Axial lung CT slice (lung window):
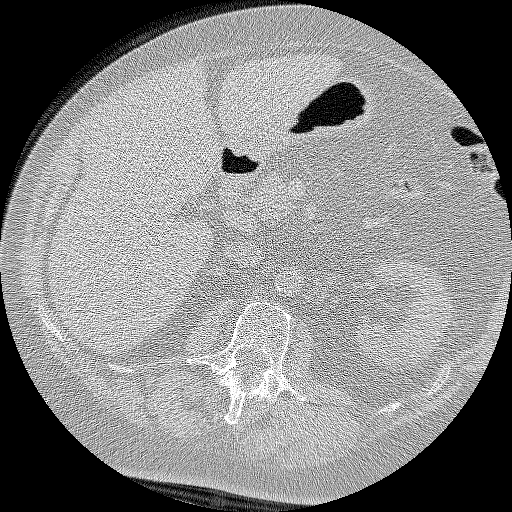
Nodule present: no